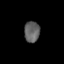
Tissue: skin
Cell type: Epithelial cells
Senescence score: 0.1726
Nuclear area (px): 322
Mean DAPI intensity: 95.332